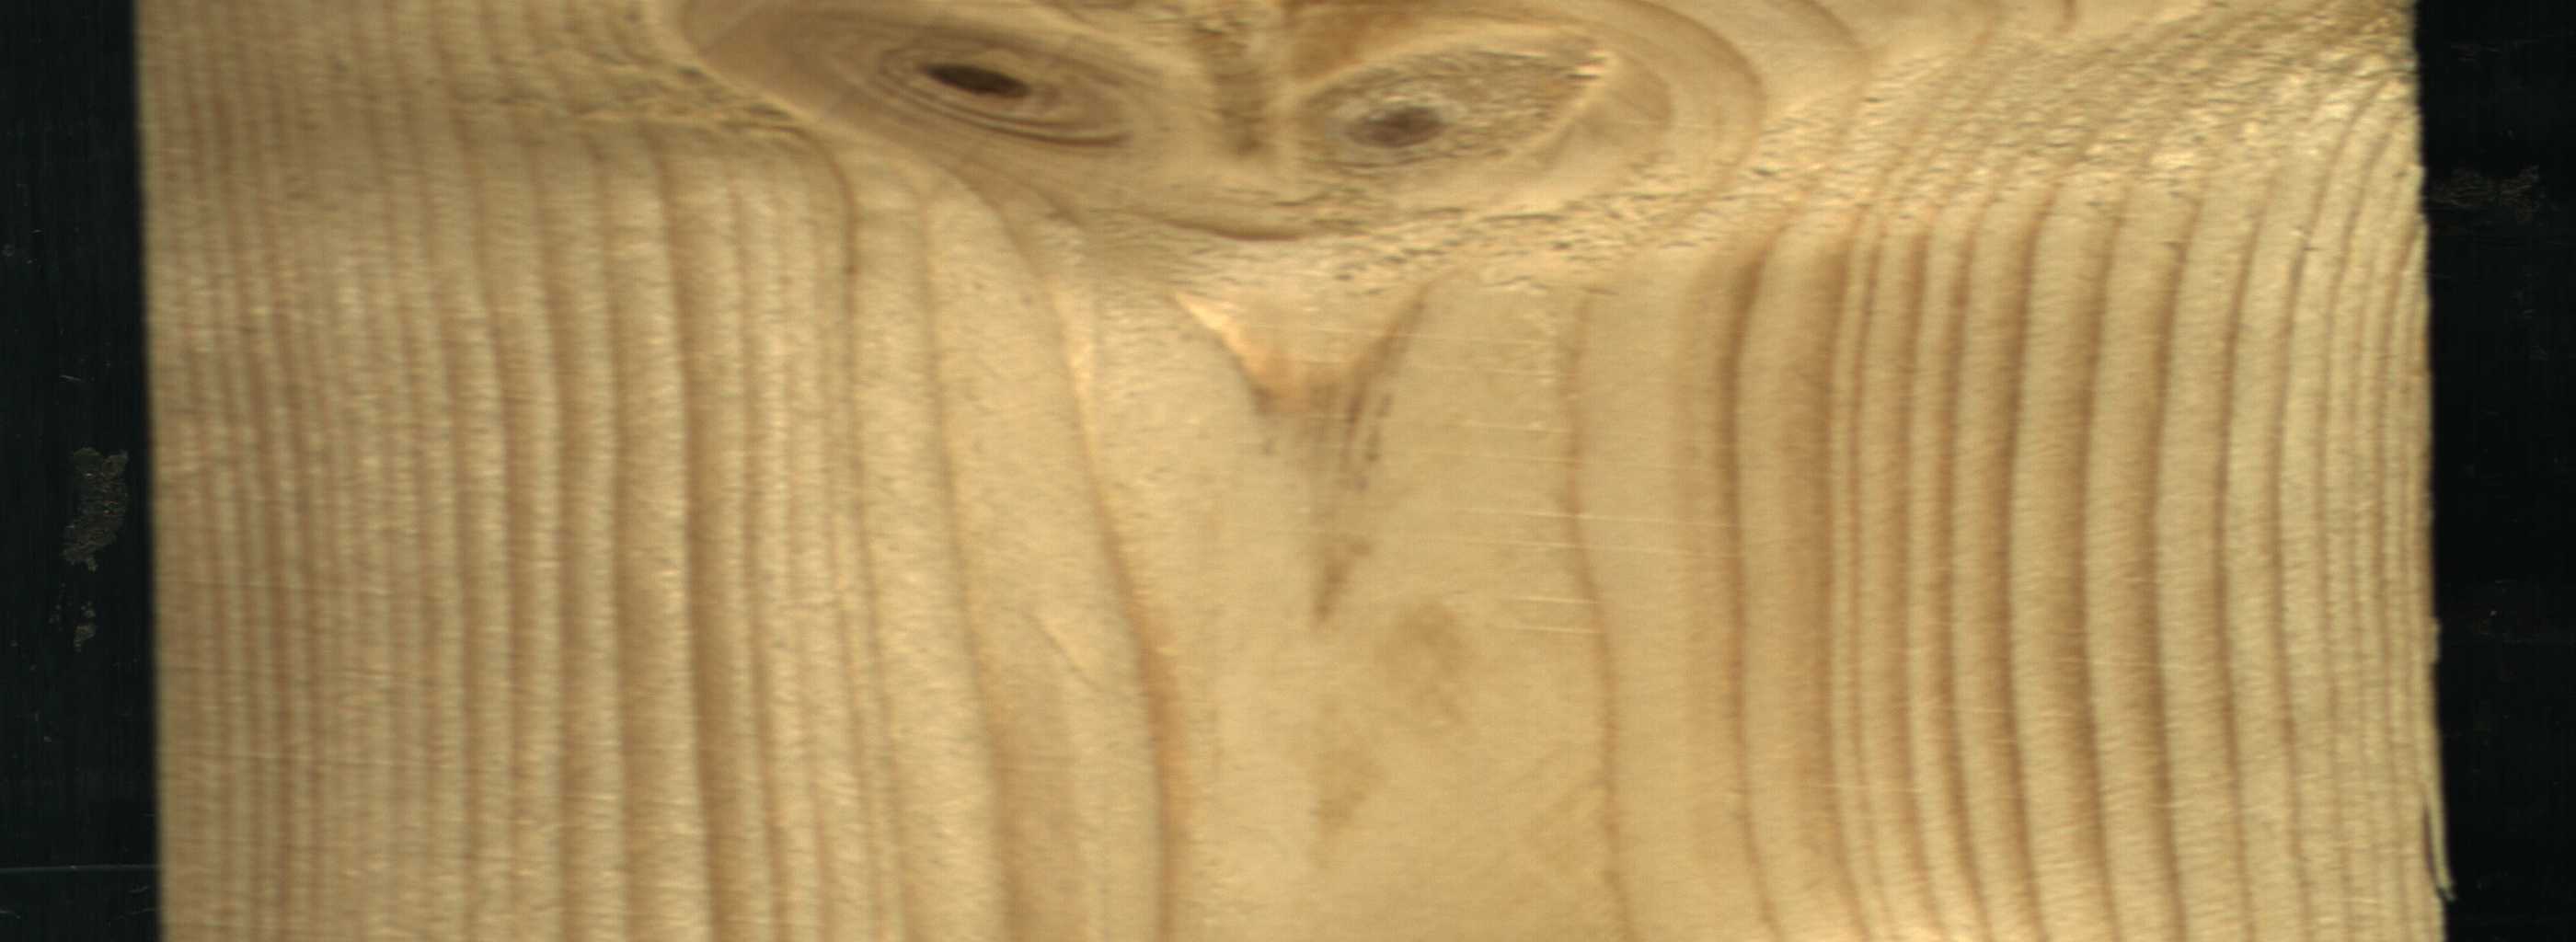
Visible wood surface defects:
Live_Knot
Live_Knot